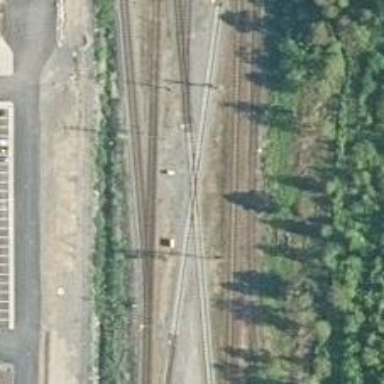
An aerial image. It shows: Railway with continuous electrified contact lines.